Question: This is a screen of my progressbar. Well not always but sometimes it acting strange like this. I mean instead to be in one color it get confused like this on the picture.
I do not do anything special I just update the progress...
Does anyone have this kind of experience with progressbars ?

I must mention that this progressbar has 3dip for layout_height property
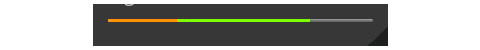
Answer: I made factory data reset on the phone and that fix my problem